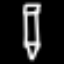
Label: pencil